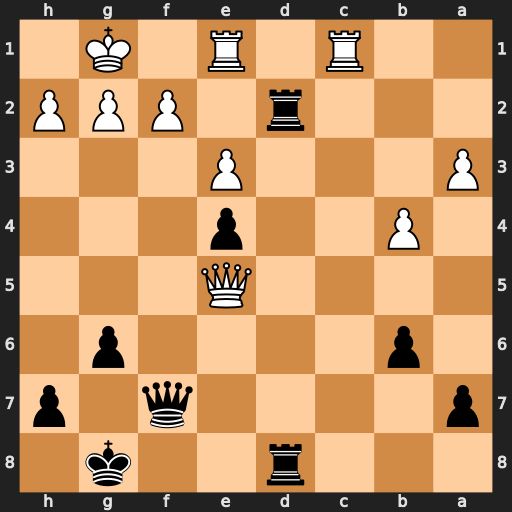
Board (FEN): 3r2k1/p4q1p/1p4p1/4Q3/1P2p3/P3P3/3r1PPP/2R1R1K1
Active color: b
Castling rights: -
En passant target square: -
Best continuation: Qxf2+ Kh1 Qxg2#